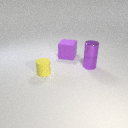
large purple rubber cube to the right of small yellow rubber cylinder